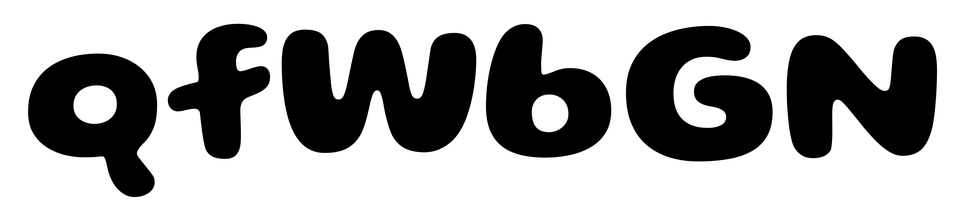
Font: Gluten_Bold